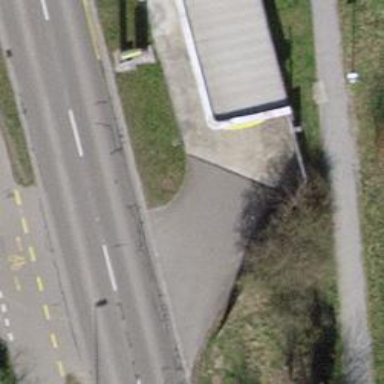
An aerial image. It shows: Concrete service road.